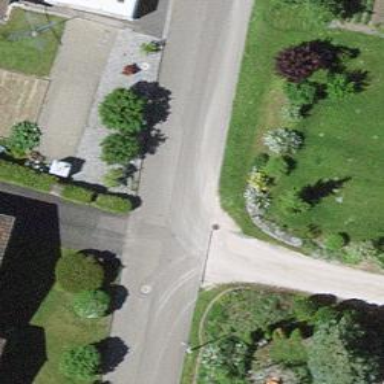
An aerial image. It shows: Smoothly paved residential road.